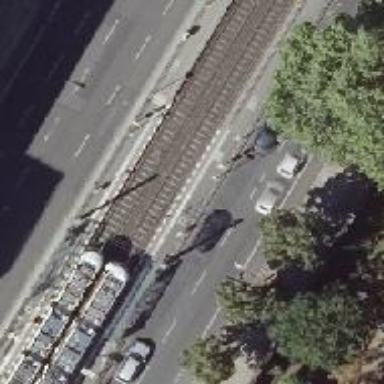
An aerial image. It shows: Tram stop position for public transport.